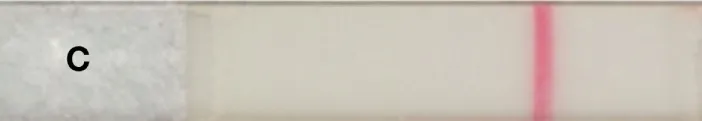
Detection of serum granulysin by the granulysin rapid test. (C) Normal human serum as negative control. The method of results interpretation is according to Fujita et al.
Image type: radiology (pet)